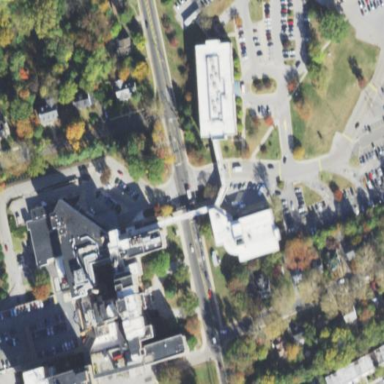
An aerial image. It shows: Healthcare facility identified as hospital.